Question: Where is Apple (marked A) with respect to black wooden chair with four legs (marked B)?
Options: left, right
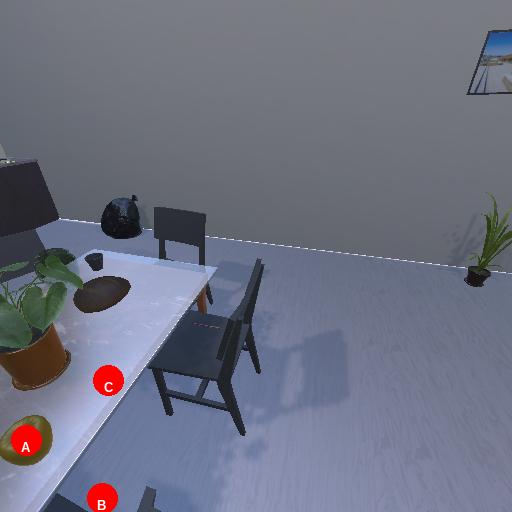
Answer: left